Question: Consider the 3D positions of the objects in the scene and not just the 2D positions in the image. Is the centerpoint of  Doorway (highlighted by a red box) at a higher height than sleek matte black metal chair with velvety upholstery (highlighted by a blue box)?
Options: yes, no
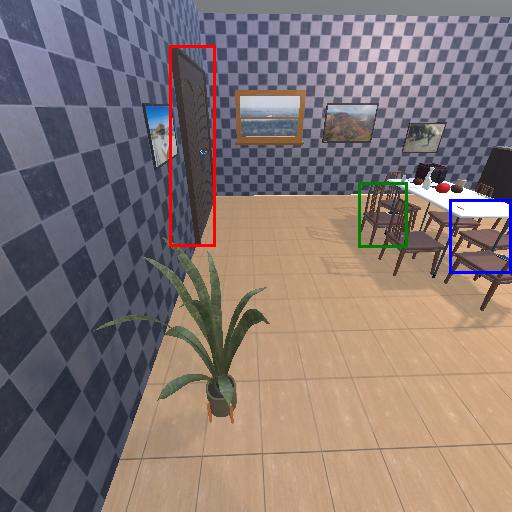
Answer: yes